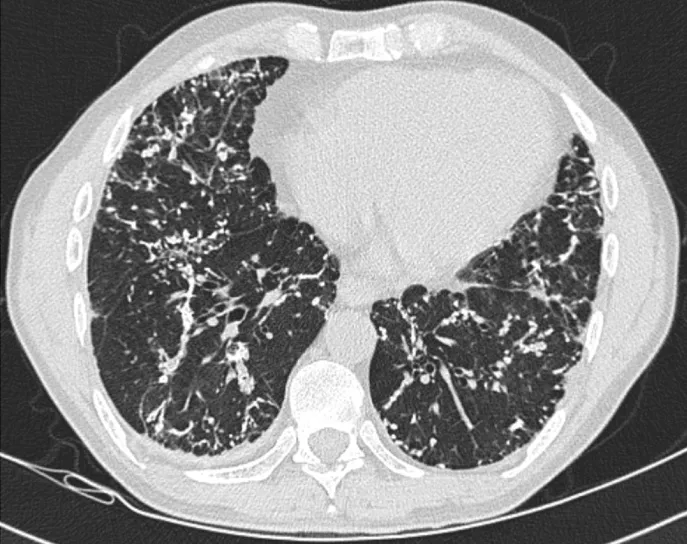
Transverse slice of a high resolution computed tomographic scan of the chest on inspiration with thin slices using lung windowing demonstrating both the bilateral pulmonary opacities, calcifications, and mild bronchiectasis throughout the bilateral lower lobes of the lungs.
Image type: radiology (ct)